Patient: sex F, age 58
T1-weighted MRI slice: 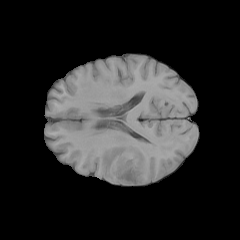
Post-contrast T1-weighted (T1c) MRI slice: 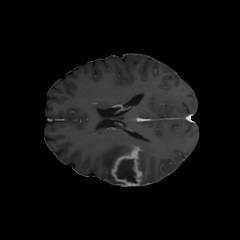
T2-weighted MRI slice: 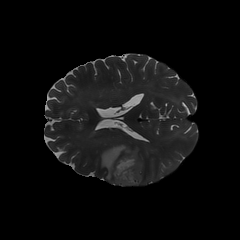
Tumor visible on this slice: yes
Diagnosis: Glioblastoma, IDH-wildtype
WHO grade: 4